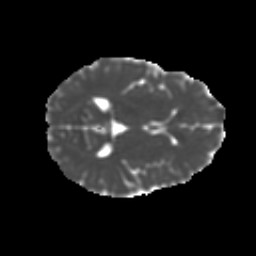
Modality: MD
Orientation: axial
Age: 13
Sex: female
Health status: ill
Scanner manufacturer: ge
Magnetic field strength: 3 T
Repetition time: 6.752 s
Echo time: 0.079 s